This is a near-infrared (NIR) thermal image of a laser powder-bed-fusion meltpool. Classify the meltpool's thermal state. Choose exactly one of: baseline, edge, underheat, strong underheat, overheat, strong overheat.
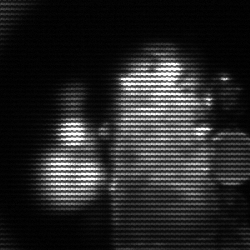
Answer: strong underheat